Field crop: maize
Growth stage: 1
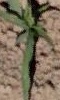
Species: maize